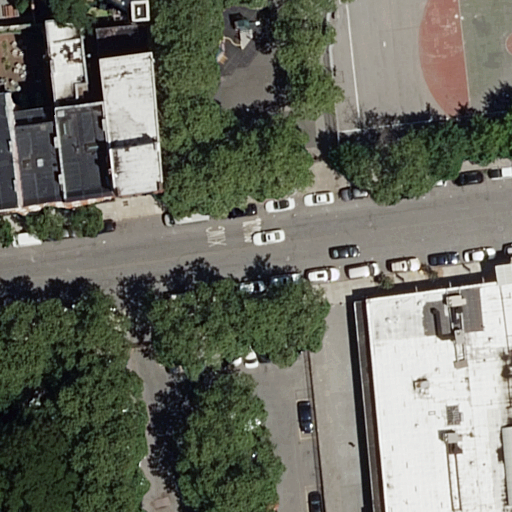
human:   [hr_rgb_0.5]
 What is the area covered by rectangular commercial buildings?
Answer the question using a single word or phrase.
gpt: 0m2

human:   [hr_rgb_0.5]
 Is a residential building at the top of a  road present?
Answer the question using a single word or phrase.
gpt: yes

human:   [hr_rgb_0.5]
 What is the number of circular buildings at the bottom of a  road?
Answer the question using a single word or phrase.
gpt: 0

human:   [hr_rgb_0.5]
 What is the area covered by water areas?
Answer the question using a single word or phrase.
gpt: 0m2

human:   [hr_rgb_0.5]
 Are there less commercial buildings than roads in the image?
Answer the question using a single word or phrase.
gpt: yes

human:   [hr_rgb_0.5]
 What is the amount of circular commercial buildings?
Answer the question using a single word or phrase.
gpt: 0

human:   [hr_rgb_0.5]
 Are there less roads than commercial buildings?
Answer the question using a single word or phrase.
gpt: no

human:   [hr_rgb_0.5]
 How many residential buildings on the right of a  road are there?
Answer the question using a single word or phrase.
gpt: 1

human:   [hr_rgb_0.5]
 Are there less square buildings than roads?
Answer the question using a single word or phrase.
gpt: yes

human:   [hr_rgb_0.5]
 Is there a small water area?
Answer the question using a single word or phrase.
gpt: no

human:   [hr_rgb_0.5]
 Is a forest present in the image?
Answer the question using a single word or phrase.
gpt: no

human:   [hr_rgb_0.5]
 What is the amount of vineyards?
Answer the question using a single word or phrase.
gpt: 0

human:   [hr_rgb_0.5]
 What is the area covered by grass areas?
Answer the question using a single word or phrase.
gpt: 0m2

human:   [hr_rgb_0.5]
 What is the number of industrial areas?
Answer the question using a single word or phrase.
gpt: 0

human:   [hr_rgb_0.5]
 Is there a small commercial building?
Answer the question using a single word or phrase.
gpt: no

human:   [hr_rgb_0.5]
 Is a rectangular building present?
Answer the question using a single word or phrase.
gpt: yes

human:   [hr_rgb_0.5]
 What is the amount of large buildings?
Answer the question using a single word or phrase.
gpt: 1

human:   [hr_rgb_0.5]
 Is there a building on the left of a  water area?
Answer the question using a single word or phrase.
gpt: no

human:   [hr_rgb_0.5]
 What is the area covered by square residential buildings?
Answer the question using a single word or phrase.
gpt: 0m2

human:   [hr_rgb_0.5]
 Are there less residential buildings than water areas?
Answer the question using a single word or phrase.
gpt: no

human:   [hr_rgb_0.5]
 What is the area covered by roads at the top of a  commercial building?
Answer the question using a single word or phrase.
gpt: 0m2

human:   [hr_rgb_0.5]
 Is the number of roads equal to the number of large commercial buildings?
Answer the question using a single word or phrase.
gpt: no

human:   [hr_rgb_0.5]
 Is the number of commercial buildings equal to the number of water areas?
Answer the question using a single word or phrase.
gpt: yes

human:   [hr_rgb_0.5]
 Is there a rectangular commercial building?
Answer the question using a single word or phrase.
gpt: no

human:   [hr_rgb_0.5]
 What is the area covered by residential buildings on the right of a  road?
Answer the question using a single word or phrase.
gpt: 1311m2

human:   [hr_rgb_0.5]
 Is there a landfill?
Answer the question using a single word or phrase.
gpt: no

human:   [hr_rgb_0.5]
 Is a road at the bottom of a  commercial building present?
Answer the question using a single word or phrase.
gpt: no

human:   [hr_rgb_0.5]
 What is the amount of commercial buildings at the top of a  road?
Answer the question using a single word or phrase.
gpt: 0

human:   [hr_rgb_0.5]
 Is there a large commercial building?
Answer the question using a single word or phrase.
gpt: no

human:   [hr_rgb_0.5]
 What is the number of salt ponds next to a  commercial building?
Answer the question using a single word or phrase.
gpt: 0

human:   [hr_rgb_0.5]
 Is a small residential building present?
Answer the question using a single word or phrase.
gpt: no

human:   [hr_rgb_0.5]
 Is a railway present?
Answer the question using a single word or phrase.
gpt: no

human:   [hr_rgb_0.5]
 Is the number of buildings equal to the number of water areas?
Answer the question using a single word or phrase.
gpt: no

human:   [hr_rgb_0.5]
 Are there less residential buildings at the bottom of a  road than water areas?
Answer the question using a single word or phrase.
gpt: no

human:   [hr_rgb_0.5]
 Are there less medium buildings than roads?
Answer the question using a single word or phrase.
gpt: no

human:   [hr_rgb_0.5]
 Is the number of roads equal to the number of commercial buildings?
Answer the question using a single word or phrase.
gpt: no